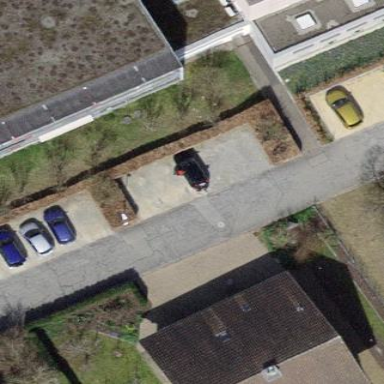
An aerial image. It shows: Parking area with surface.